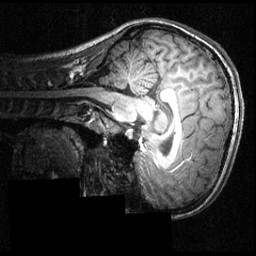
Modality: T1w
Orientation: sagittal
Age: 20
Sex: female
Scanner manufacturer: siemens
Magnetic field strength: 3.951 T
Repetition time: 1.5 s
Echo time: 0.00335 s